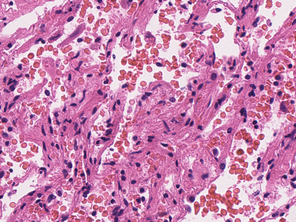
Tumor epithelial tissue: no
Tumor-associated stroma tissue: no
Normal tissue: yes